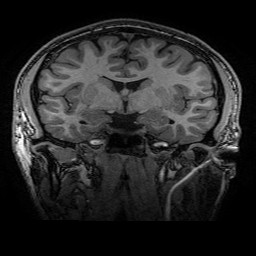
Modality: T1w
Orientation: sagittal
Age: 20
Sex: male
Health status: healthy
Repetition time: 2.53 s
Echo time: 0.0034 s